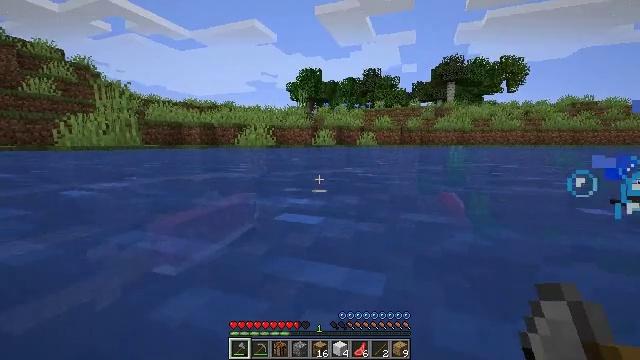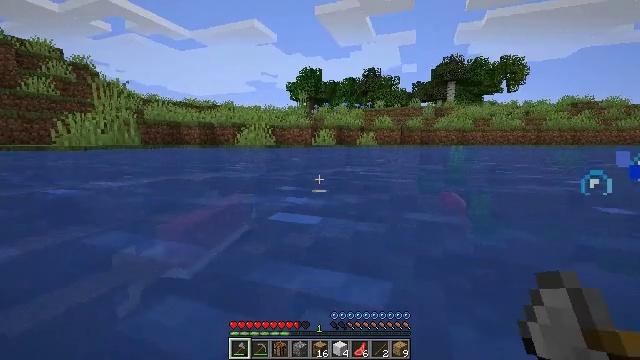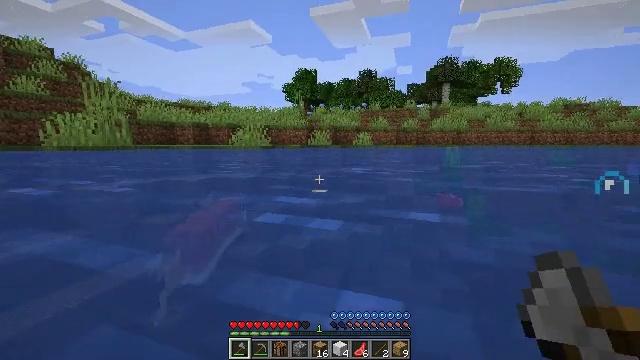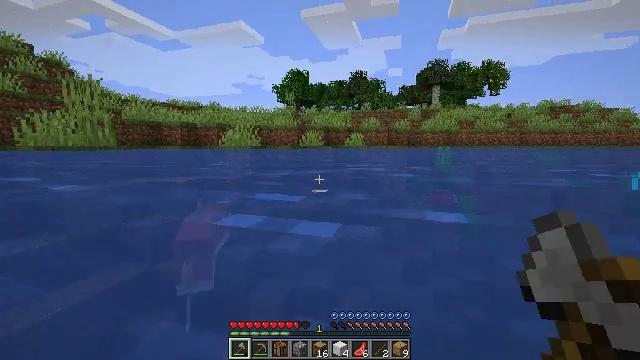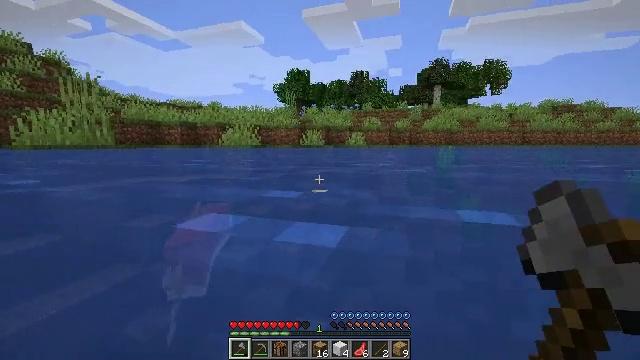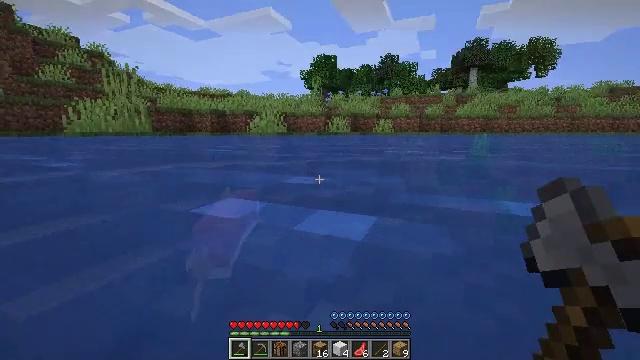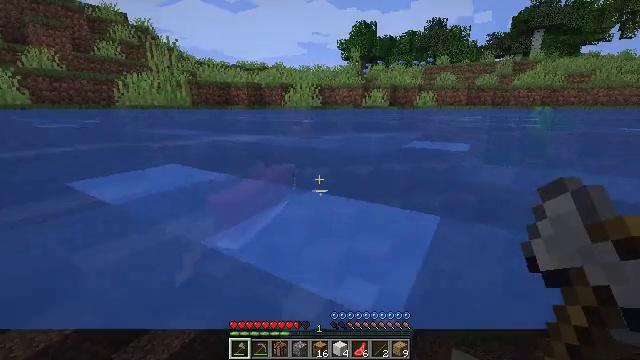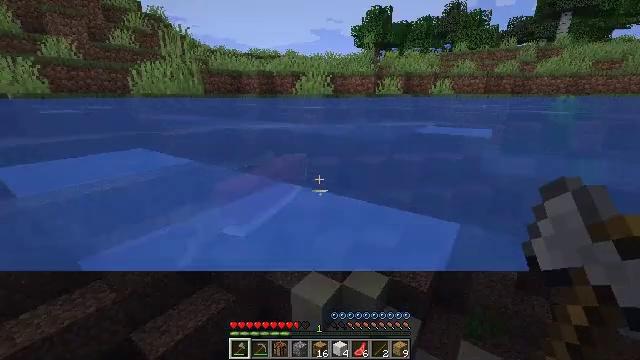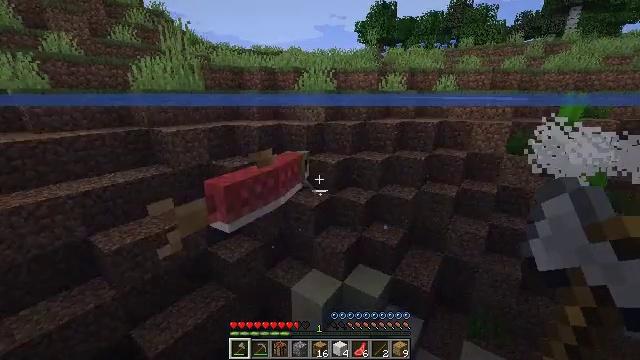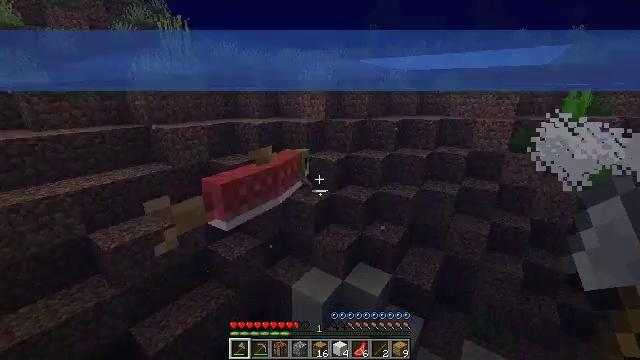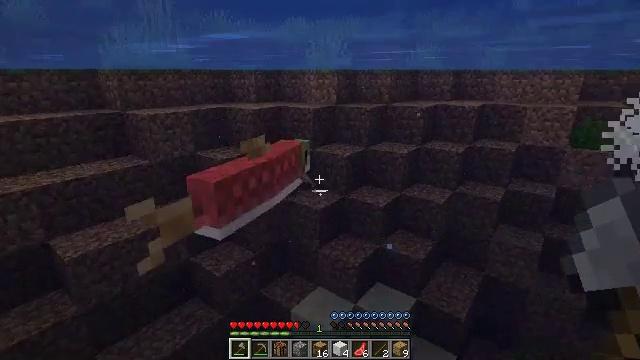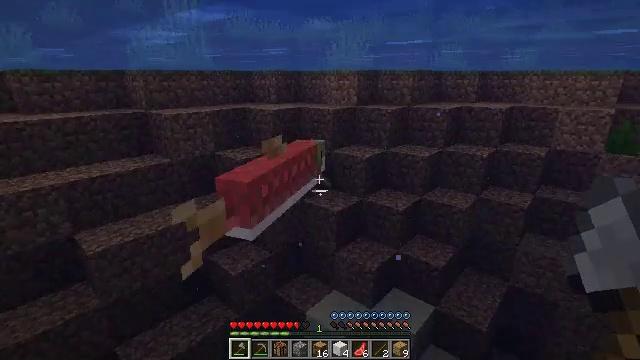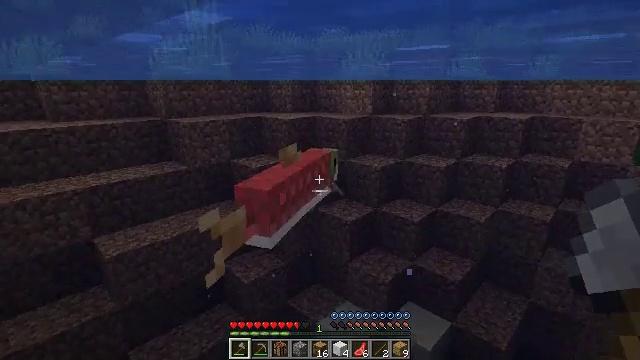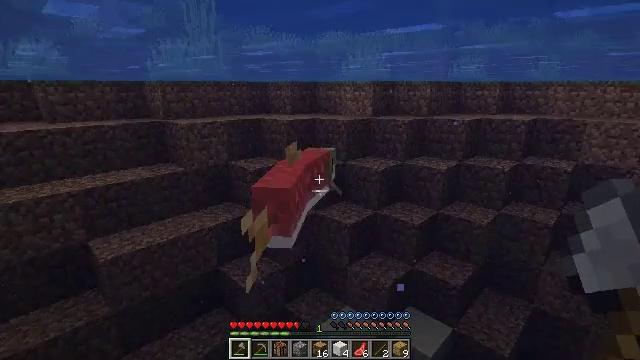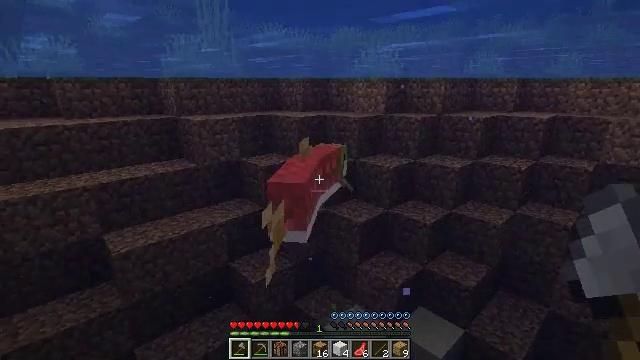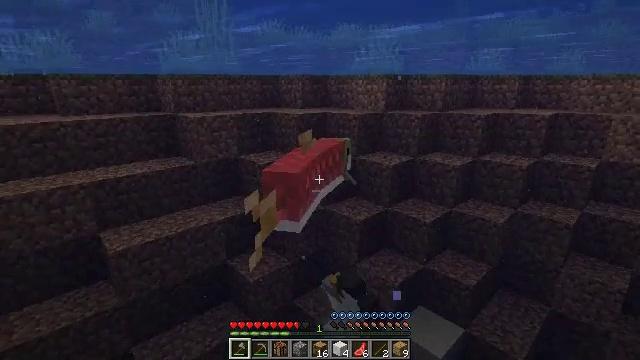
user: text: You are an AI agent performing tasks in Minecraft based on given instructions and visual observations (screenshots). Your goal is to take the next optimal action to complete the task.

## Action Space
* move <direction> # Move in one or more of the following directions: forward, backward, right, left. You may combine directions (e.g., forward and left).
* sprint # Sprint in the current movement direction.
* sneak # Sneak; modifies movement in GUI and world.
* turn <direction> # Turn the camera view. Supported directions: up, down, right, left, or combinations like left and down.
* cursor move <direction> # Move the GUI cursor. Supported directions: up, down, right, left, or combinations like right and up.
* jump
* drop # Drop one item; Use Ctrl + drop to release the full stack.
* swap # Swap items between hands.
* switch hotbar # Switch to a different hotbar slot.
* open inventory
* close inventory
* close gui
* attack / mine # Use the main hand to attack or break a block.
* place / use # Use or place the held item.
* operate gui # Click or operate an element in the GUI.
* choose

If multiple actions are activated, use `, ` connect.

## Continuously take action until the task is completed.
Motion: motion action
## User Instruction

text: Kill the salmon.
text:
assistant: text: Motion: move forward
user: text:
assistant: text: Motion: move forward
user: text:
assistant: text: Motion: move forward, turn right
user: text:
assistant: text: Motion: move forward
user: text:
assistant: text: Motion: move forward, turn left and down
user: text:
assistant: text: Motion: move forward and move right, turn left and down
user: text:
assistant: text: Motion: move forward and move right, turn left and down
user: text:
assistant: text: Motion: move forward and move right
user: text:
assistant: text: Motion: move forward and move right
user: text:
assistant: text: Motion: move forward and move right, turn left
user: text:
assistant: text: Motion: move forward, turn left
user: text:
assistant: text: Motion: move forward, turn left and up
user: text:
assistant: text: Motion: no_op
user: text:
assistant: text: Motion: turn left, attack / mine
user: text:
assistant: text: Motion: attack / mine
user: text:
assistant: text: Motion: attack / mine
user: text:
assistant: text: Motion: no_op
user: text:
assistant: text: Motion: no_op
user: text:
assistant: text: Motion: no_op